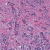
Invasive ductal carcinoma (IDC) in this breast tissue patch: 1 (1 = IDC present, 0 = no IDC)